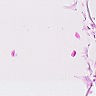
Metastatic tissue present: no